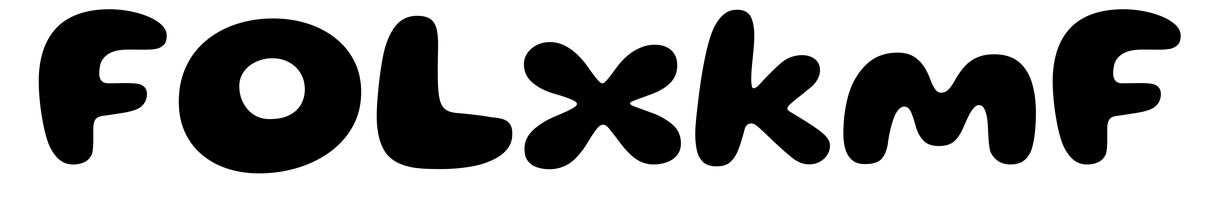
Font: Gluten_Bold